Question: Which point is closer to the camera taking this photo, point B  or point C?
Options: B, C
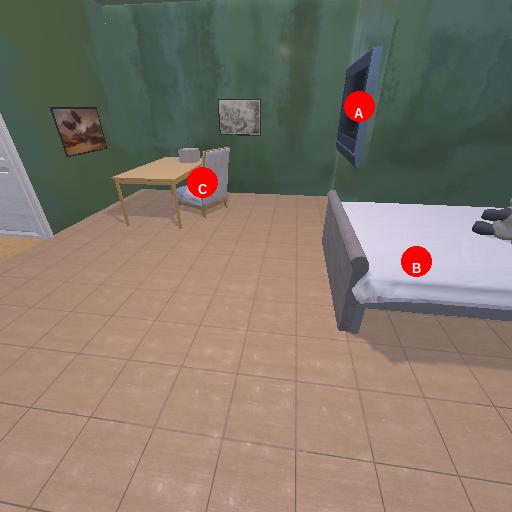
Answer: B